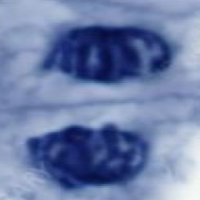
Label: telophase